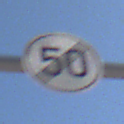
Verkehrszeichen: EndeGeschwindigkeit50
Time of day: MorningAfternoon
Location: Outdoor (Urban)
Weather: Clear
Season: NotSpecified
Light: Natural